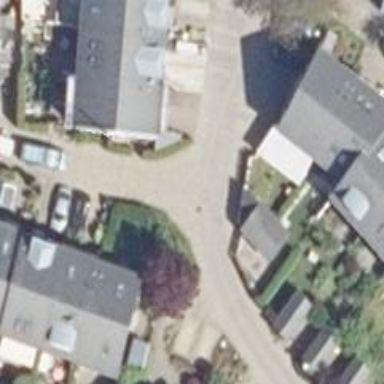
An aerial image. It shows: Living street.